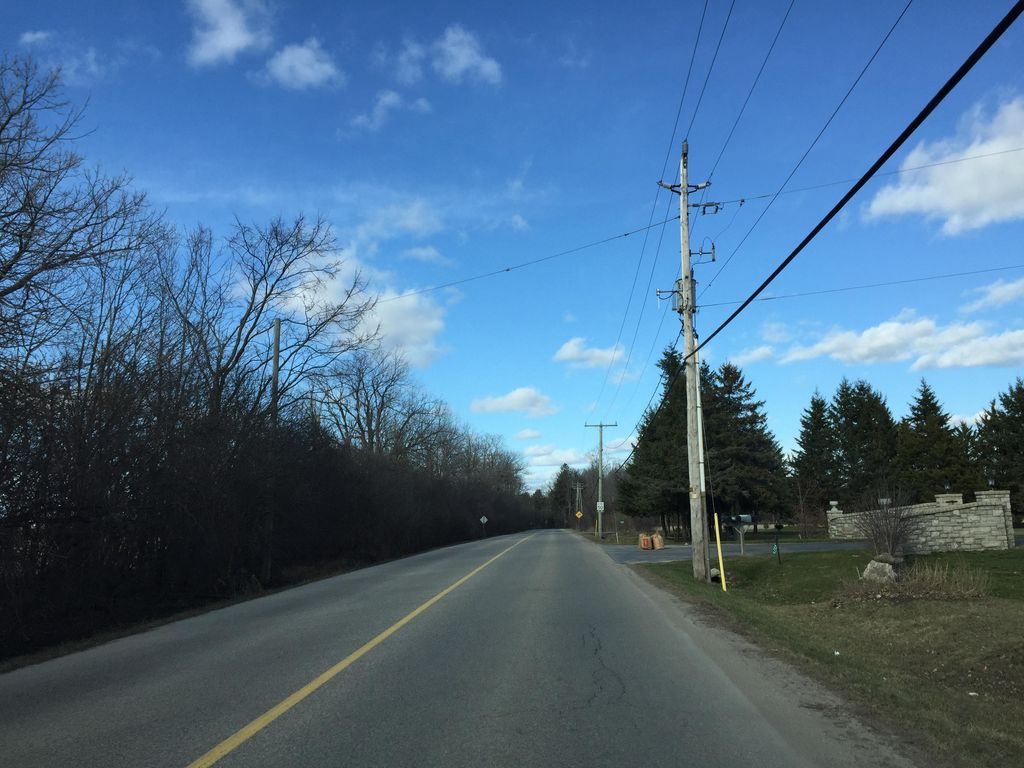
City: kitchener-waterloo